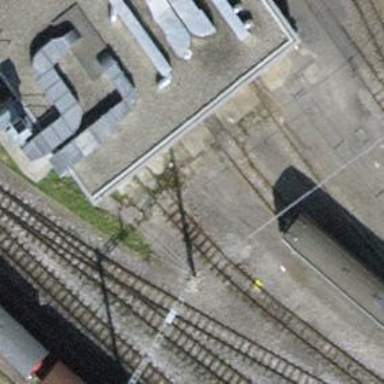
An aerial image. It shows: Narrow-gauge railway yard with electrified tracks using contact line.